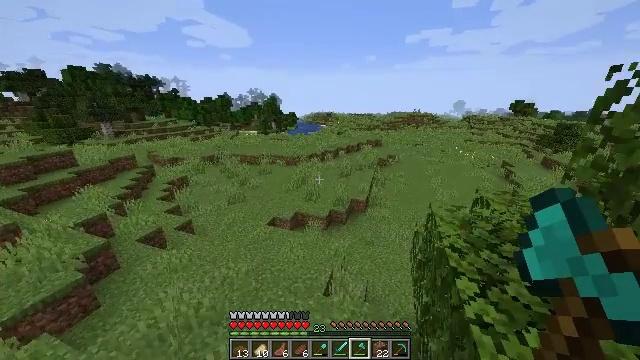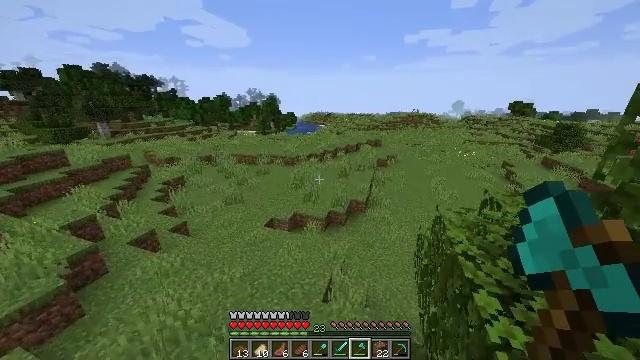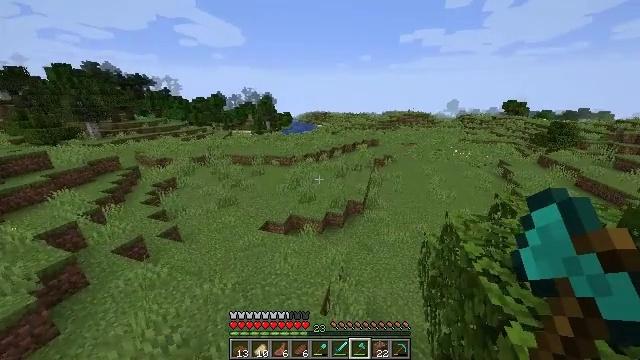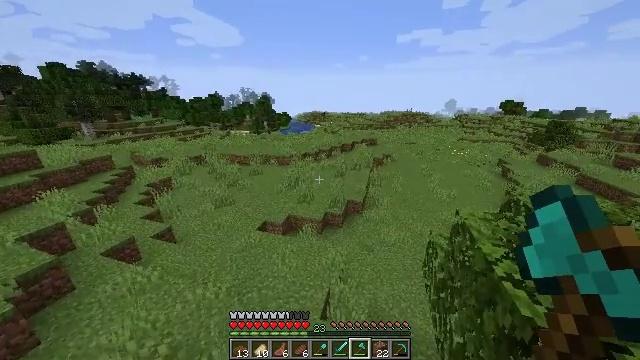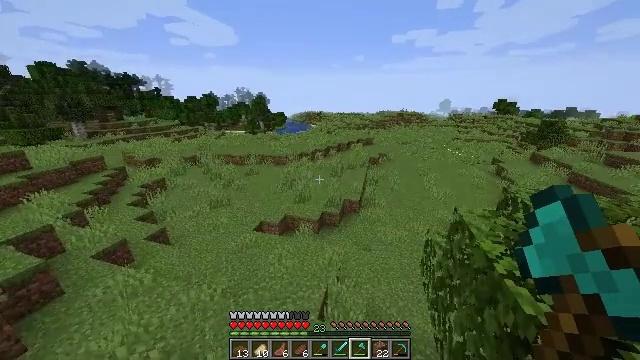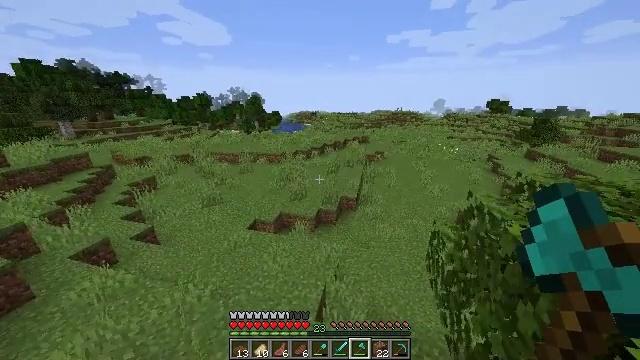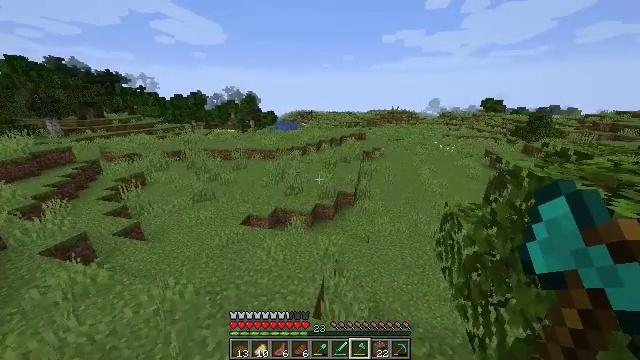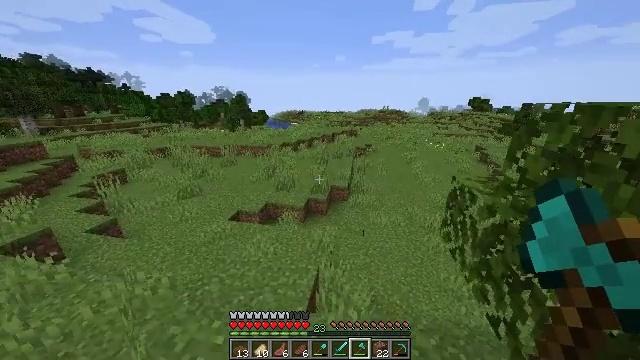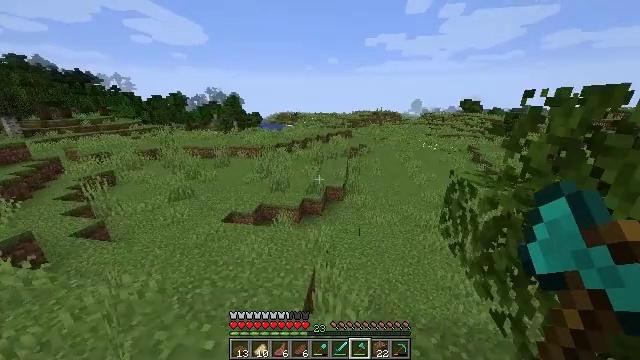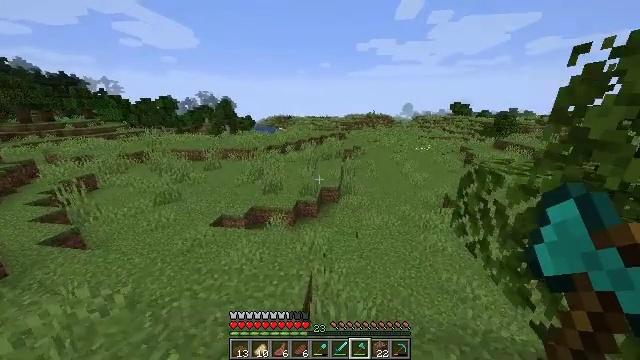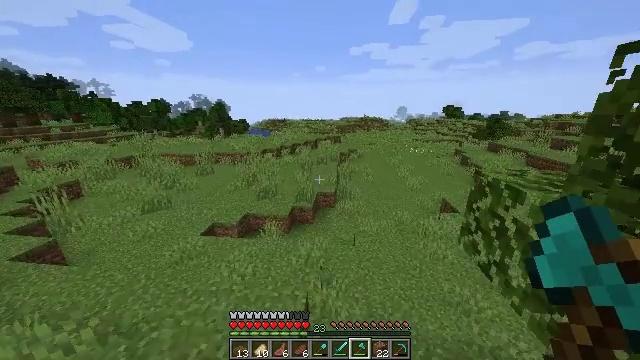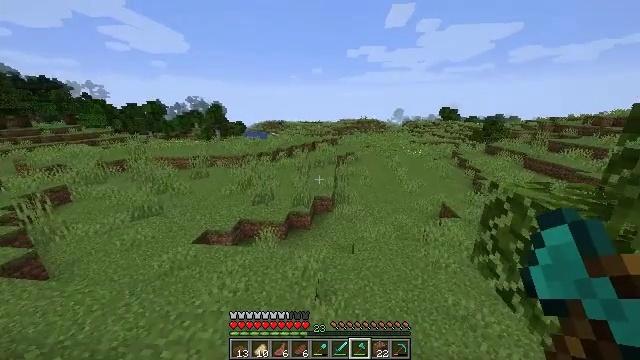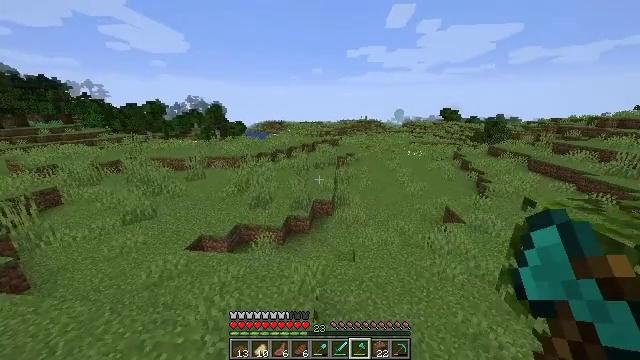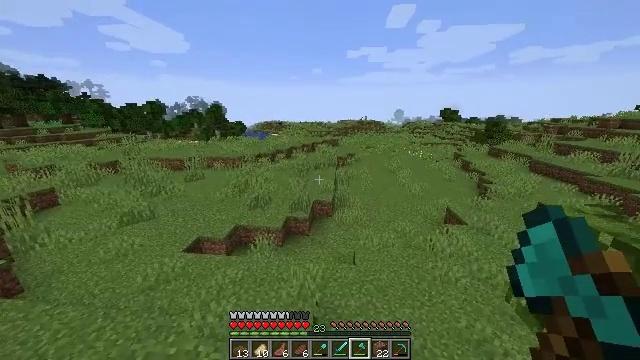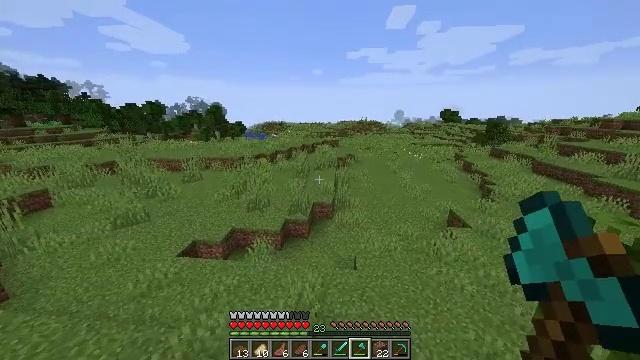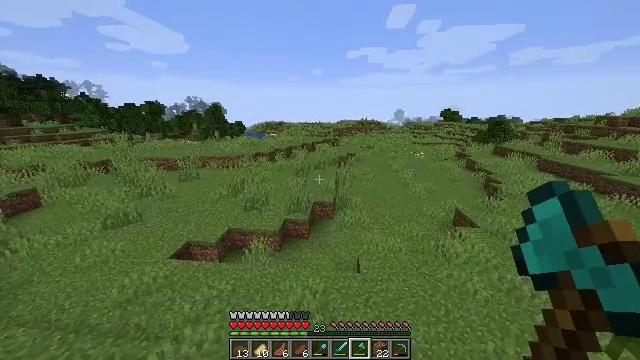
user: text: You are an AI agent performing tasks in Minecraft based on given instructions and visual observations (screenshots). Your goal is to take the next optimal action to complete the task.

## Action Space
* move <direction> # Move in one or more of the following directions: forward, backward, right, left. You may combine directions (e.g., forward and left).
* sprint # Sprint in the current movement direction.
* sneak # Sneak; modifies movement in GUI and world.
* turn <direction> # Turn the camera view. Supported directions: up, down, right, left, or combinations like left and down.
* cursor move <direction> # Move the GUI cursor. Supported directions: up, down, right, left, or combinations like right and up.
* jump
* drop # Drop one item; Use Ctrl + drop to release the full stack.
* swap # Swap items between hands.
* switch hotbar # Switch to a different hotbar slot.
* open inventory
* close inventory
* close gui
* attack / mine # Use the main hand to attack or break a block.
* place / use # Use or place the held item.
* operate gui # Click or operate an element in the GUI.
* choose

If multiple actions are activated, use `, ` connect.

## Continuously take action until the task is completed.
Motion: motion action
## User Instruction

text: Combat the chicken.
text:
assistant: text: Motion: move forward
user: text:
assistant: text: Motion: move forward, turn right
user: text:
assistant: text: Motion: move forward
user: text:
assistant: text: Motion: move forward, turn right
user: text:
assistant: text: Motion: move forward, turn right
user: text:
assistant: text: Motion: move forward, turn right
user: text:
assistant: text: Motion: move forward, turn right
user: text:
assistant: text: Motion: move forward, sprint, turn right
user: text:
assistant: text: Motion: move forward, sprint, turn right and up
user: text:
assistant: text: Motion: move forward, sprint, turn right
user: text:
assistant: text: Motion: move forward, sprint
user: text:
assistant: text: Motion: move forward, sprint
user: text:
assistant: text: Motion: move forward
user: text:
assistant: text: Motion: move forward
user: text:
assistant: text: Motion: move forward
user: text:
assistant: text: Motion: move forward
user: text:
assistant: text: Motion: move forward
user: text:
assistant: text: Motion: move forward
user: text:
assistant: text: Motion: move forward, turn right
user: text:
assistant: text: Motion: move forward, turn right
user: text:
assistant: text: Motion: move forward, turn right
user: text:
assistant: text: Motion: move forward, turn right and up
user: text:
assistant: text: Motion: move forward, turn right
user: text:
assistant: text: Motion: move forward, turn right
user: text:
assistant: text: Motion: move forward
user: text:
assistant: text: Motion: move forward and move right
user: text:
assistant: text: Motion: move forward and move right
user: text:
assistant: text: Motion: move forward and move right, turn up
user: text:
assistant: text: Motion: move forward and move right, turn left and up
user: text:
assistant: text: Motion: move forward and move right, turn up